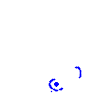
Particle: proton